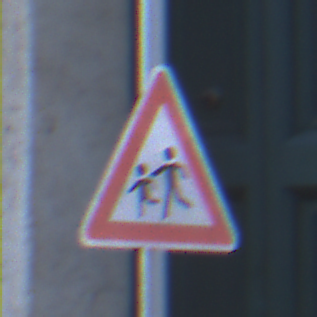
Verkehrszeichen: KinderRechts
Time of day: SunriseSunset
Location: Outdoor (Urban)
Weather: Clear
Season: NotSpecified
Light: Natural